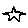
Label: star